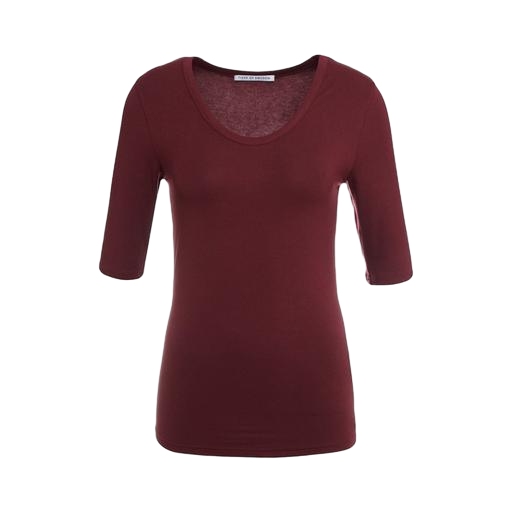
red three-quarter-sleeve scoop-neck t-shirt only macy, three-quarter sleeved jersey top, scoop-neck tee, white background